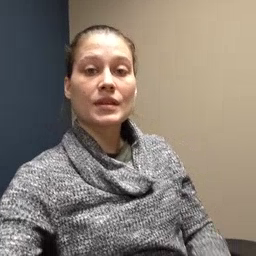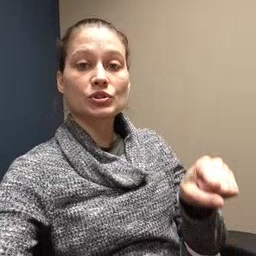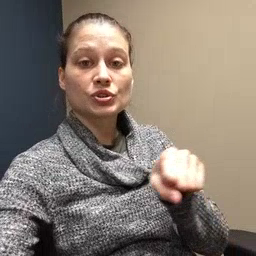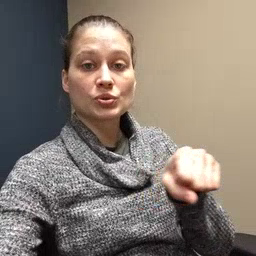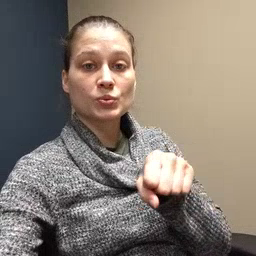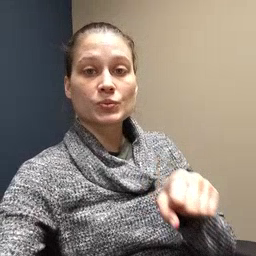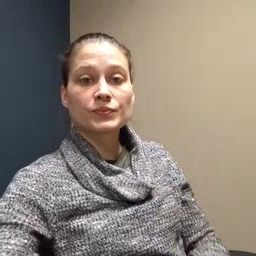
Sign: shoe